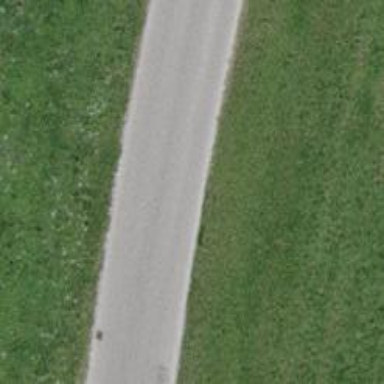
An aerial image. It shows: Unclassified road with asphalt surface.